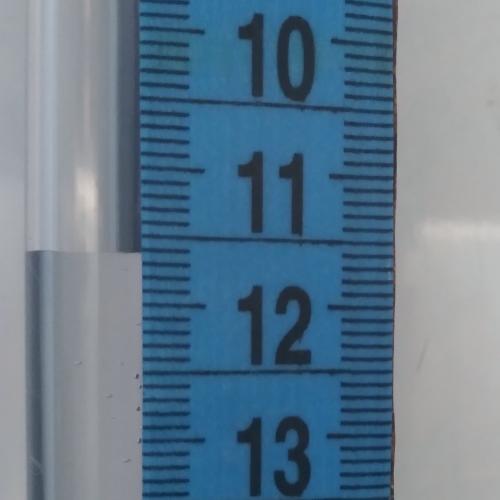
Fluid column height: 11.6 cm